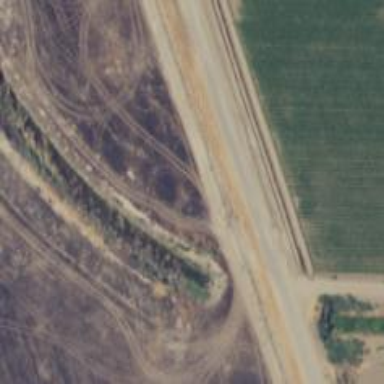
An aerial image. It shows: Abandoned road.